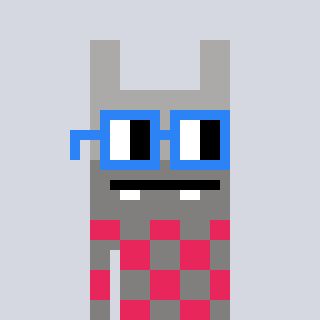
a pixel art character with square blue glasses, a rabbit-shaped head and a bluegrey-colored body on a cool background